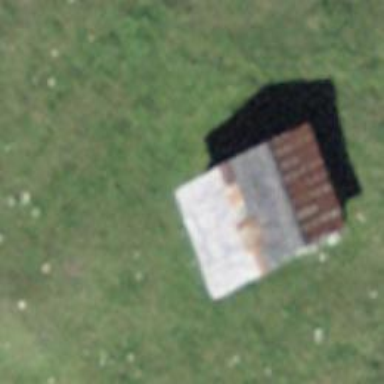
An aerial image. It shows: Rural barn.